Aerial crown-view tile of a tropical tree (Barro Colorado Island, Panama), acquired 20250124:
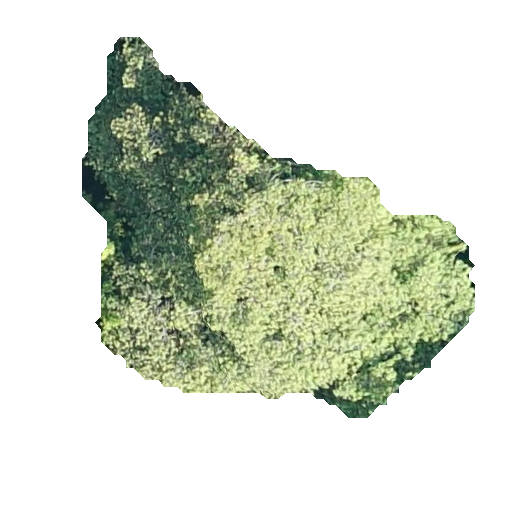
Species: Virola surinamensis
GBIF accepted scientific name: Virola surinamensis
Crown area: 131.89 m²